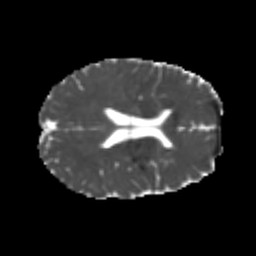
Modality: MD
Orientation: axial
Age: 26
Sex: female
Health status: healthy
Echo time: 0.074 s